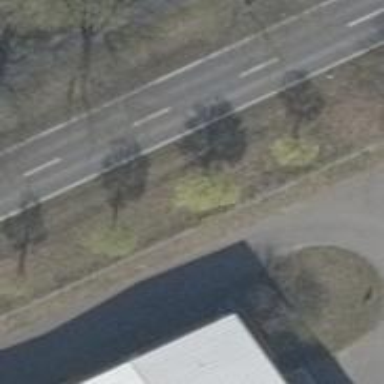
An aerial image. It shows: Avenue lined with deciduous broadleaved trees.